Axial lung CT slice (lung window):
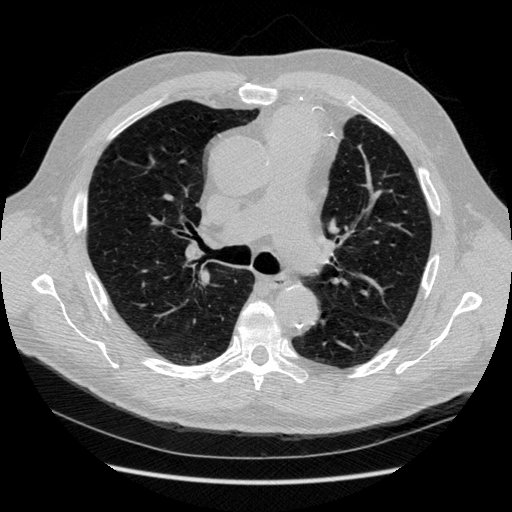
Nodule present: no